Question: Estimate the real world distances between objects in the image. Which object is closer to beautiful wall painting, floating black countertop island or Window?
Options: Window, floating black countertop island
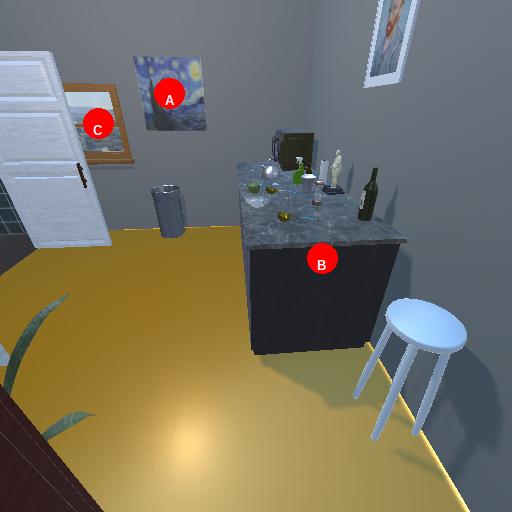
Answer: Window